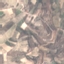
Land use / land cover class: PermanentCrop